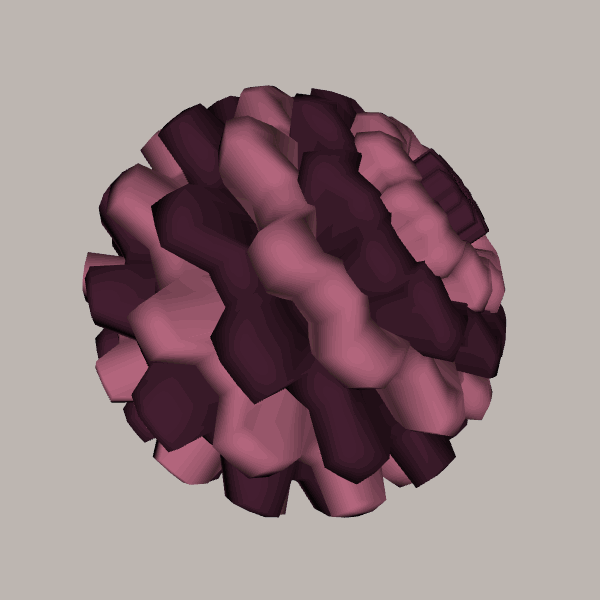
Background: light